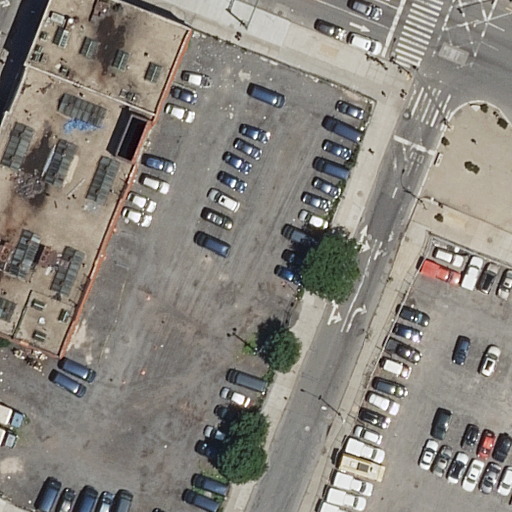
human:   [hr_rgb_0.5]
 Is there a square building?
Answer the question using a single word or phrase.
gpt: no

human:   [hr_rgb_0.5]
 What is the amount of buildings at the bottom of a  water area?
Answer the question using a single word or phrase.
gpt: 0

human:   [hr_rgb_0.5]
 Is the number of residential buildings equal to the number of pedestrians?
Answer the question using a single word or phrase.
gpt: yes

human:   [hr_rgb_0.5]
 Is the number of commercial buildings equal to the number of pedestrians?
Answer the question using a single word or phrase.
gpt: no

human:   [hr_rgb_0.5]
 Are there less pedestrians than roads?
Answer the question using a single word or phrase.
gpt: yes

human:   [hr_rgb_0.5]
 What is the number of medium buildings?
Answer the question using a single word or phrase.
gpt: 0

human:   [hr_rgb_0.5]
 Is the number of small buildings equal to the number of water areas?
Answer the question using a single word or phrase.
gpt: yes

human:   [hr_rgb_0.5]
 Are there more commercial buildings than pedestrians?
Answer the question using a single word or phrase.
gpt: no

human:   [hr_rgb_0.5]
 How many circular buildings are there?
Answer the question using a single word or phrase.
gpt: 0

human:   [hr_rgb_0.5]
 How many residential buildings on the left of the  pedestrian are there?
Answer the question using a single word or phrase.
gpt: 1

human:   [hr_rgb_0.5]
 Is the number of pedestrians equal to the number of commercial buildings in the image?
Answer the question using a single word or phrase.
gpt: no

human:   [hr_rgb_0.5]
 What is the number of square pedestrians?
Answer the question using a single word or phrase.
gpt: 0

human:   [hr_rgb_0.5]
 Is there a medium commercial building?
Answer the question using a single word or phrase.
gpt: no

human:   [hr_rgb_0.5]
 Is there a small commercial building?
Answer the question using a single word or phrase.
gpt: no

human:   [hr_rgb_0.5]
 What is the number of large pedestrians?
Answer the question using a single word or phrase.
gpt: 1

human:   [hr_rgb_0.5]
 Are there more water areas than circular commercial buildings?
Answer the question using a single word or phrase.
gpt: no

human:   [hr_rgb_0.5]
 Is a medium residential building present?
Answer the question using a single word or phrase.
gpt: no

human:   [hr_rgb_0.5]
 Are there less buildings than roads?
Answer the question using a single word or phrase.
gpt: yes

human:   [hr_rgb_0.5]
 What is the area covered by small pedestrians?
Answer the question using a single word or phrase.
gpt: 0m2

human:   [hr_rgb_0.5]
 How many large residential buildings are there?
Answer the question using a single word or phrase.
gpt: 1

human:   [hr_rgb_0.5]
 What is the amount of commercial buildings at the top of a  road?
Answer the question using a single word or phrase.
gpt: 0

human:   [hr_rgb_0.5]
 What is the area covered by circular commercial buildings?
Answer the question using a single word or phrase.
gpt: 0m2

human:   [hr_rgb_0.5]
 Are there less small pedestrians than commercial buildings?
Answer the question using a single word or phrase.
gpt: no

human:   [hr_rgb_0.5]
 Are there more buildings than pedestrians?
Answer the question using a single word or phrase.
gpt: no

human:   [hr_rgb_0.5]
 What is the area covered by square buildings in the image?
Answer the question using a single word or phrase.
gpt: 0m2

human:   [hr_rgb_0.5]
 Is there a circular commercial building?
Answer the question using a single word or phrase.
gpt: no

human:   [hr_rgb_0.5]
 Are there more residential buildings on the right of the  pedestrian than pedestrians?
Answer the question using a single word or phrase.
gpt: no

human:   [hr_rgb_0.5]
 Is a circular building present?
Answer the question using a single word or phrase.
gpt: no

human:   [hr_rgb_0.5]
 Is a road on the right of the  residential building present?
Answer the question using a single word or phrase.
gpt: yes

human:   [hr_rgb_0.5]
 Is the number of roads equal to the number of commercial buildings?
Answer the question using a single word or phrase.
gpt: no

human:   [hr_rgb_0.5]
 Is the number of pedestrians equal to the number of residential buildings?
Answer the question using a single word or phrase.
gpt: yes

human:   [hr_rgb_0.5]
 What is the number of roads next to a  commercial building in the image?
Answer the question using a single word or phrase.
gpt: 0

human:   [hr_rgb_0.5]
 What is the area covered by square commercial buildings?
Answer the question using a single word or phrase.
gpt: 0m2

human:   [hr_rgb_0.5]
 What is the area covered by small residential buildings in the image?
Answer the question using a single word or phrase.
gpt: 0m2

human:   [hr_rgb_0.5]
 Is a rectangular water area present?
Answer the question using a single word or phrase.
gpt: no

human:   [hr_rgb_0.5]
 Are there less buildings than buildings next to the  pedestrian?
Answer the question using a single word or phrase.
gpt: no